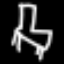
Label: chair